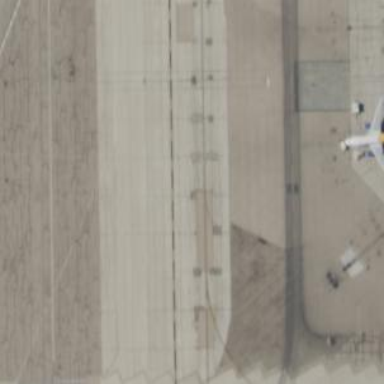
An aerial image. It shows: Image of taxiway at airport.